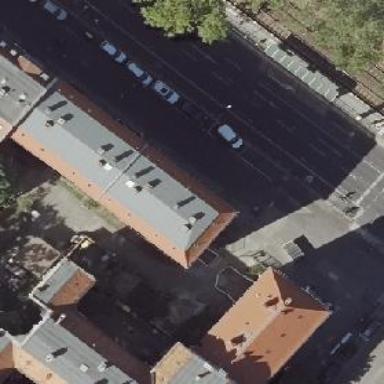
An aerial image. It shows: Apartments housed in building with gambrel roof.